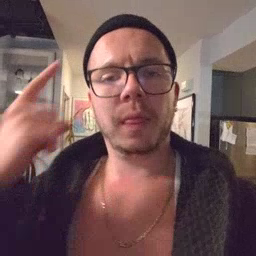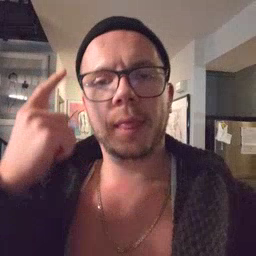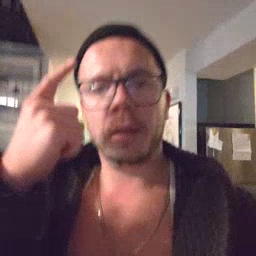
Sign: think